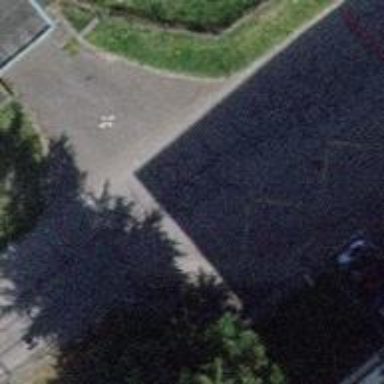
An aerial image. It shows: Public transport stop position.